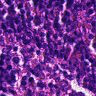
Metastatic tissue present: no